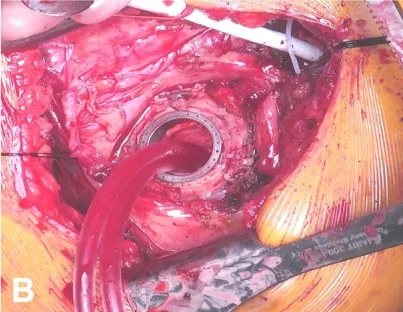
Implanted custom-made skirted synthetic plug. (B) While on cardiopulmonary bypass, device turned off, outflow graft stapled, driveline cut, and pump removed.
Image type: medical_photograph (other_medical_photograph)